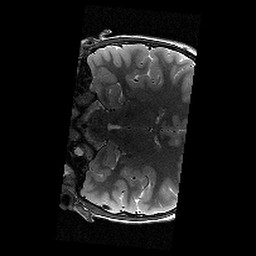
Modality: T2w
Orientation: coronal
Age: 10
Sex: female
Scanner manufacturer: siemens
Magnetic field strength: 3 T
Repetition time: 9.23 s
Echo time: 0.067 s